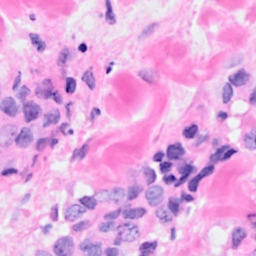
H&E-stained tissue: Breast